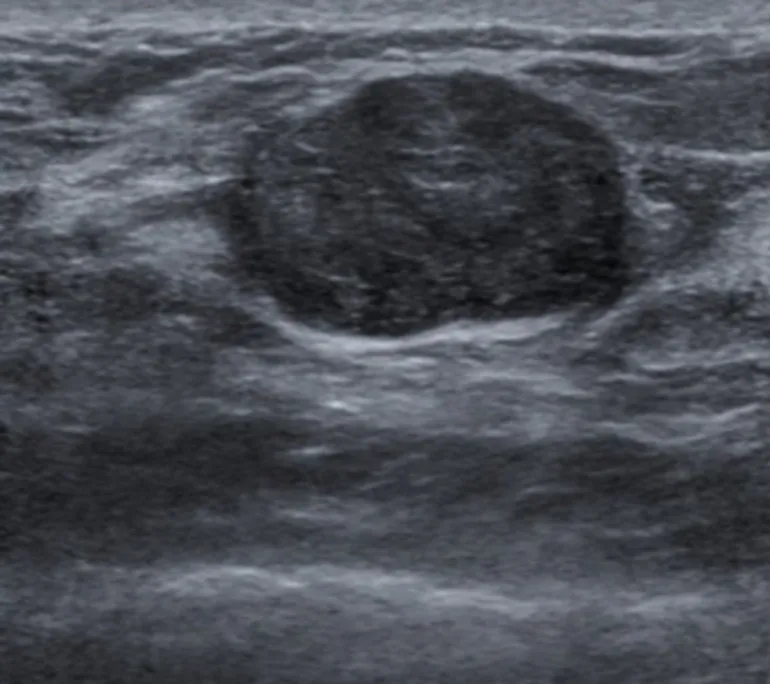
fibroadenoma at the 3 o'clock position in the left breast, measuring 20mm x 12mm.
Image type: radiology (ultrasound)